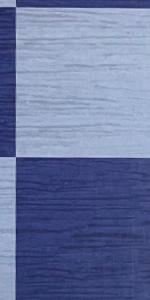
Label: Empty